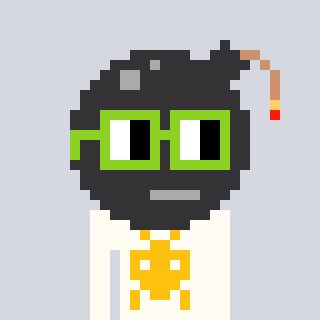
a pixel art character with square light green glasses, a bomb-shaped head and a grayscale-colored body on a cool background